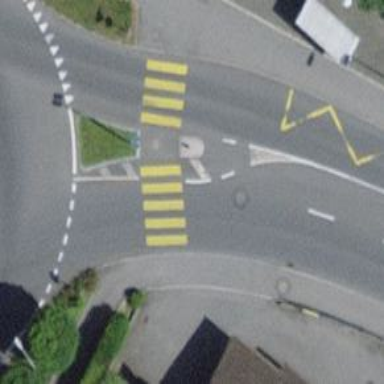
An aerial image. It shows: Zebra crossing on footway.